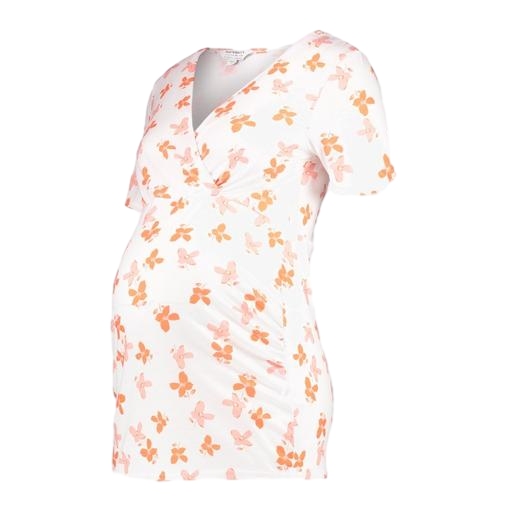
multicolor maternity coral longline, multicolor maternity ivory longline, white diane maternity top, white background